Question: I have recently started to use 'dired' in earnest, having belatedly checked out the advice to use given in one of the answers to <URL>. The 'jump' function is as useful as promised and has led me to investigate 'dired' seriously. One snag is that I cannot group directories above files in 'dired' buffers. I have tried putting the following in my '.emacs.d' file but it has no effect, presumably because I am running on Windows.
'''
(setq dired-listing-switches "--group-directories-first -alh")
'''
How can I achieve grouped directories above files in 'dired' buffers in Windows 7?
<URL> does seem to work - see following screenshot.

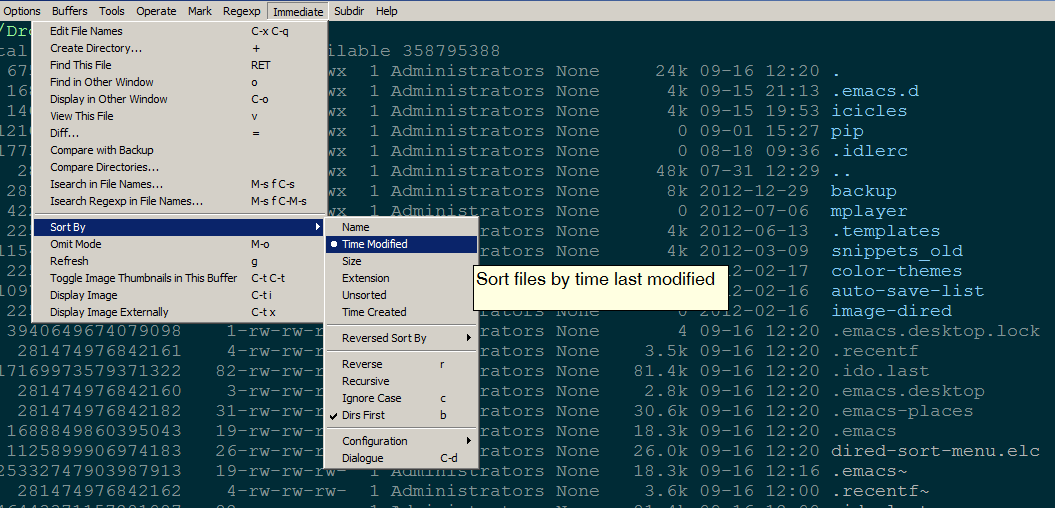
Answer: <URL> may help you with that. It has an option for sorting with directories first.
If you dont't use a package like that, you may find the "ls" options supported in Windows by doing C-h f RET insert-directory (as you guessed, "--group-directories-first" is not supported).